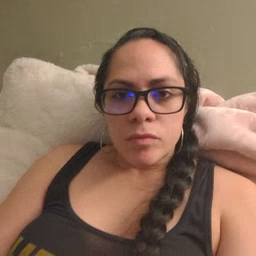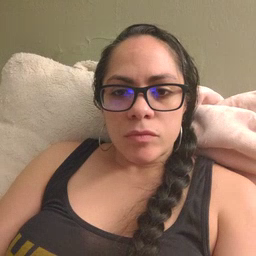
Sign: say